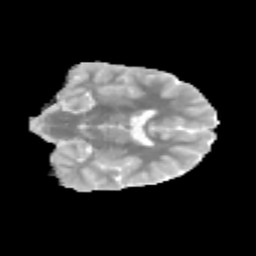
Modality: MD
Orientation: coronal
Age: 10
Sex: male
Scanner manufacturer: siemens
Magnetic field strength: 3 T
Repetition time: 3.8 s
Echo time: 0.07 s